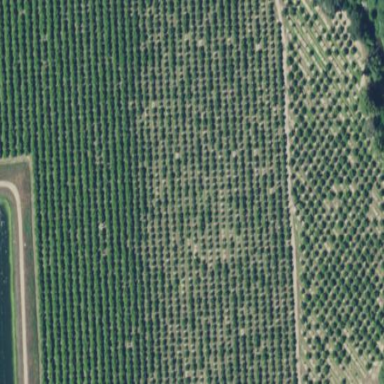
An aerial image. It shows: Orchard.